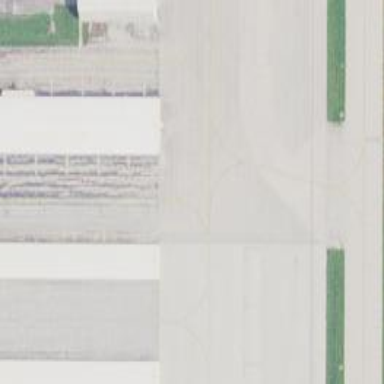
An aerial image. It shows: Asphalt taxiway at the airport.